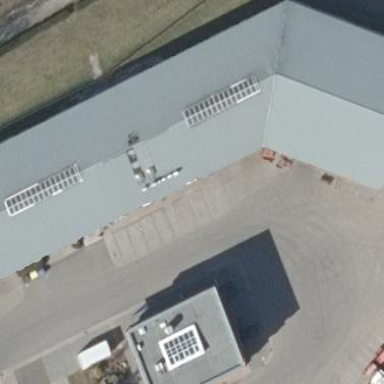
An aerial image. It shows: Industrial building.